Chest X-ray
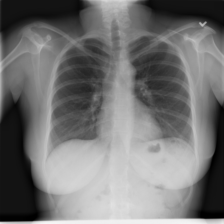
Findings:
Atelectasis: negative
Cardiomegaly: negative
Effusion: negative
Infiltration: negative
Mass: negative
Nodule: negative
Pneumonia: negative
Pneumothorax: negative
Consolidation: negative
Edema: negative
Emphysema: negative
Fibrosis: negative
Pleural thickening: negative
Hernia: negative